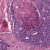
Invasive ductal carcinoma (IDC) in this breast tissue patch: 1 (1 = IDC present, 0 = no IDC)